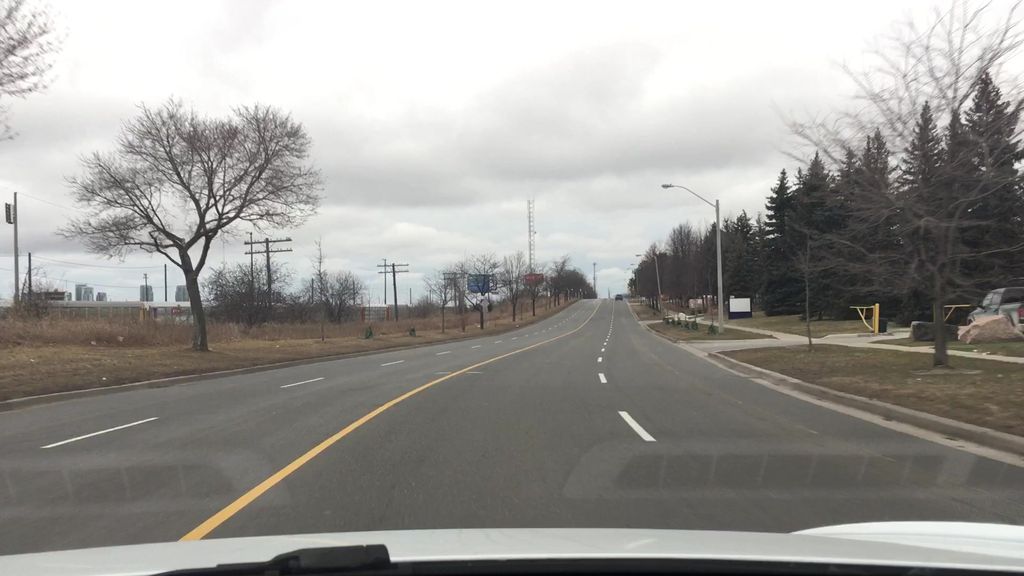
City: toronto